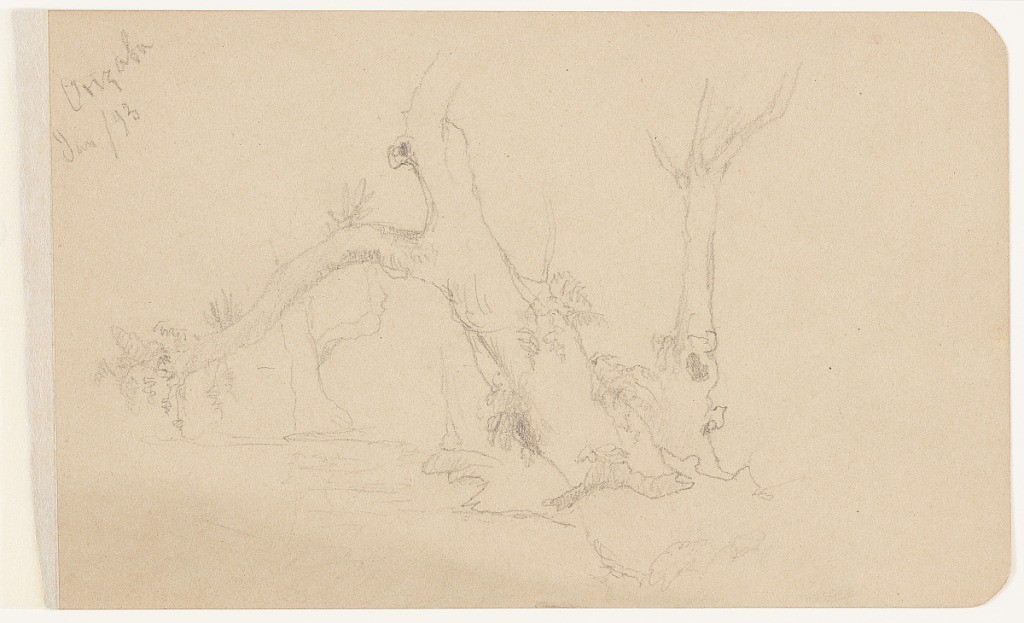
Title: Trees by a Stream in Orizaba, Mexico
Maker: Frederic Edwin Church, American, 1826–1900
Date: January 1893
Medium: Graphite on light brown wove paper
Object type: drawing
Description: Botanical and landscape sketch showing a view of a trees by a stream in Orizaba, Mexico. In the foreground at center, a tree grows diagonally out of the bank as it hosts numerous plants on its boughs and in the niches of its trunk. Its upper branches extend out of frame. At left, the gentle stream snakes into the middle distance, where the trunks of two other trees are faintly visible along the bank.